Question: I have these inline-block elements with a set height and width and overflow:hidden. On chrome, it lines up nicely, but in an older webkit browser, it does this:

'''
.item{
display:inline-block;
height:72px;
width:144px;
overflow:hidden;
text-align:left;
}
'''
If I change them from overflow:hidden to overflow:scroll, they all line up (and overflow: auto makes them all line up except the ones not long enough to need scrollbars)
It almost seems like it's hiding the overflow by just making it invisible but still saving that space. Is that what's causing this?
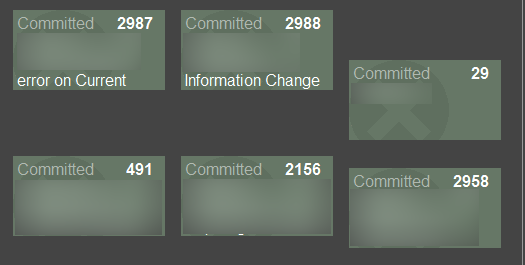
Answer: You need to add a 'vertical-align: top' rule to '.item', as inline-block elements will align via 'baseline' (text bottom aligned) by default.